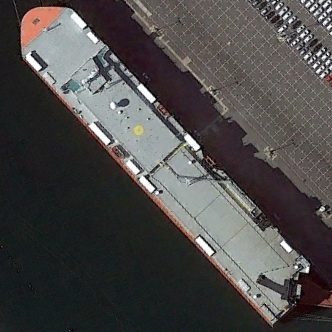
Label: civil